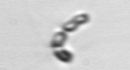
Label: Chaetoceros